Question: I'm trying to make a correct 'BackStack'. I have tried to implement <URL>. But it does not work for me.
I have one list in navigation drawer and other navigation. So, when I select different fragment lists a few times, I want one-touch return to the main menu instead of returning to 'BackStack'.
'''
@Override
public void onBackPressed() {
if (getSupportFragmentManager().getBackStackEntryCount() == 1){
finish();
}
else {
super.onBackPressed();
}
}
@Override
public void onSaveInstanceState(Bundle outState) {
super.onSaveInstanceState(outState);
outState.putInt("theme", mThemeId);
}
private void replaceFragment (Fragment fragment){
String backStateName = fragment.getClass().getName();
String fragmentTag = backStateName;
FragmentManager manager = getSupportFragmentManager();
boolean fragmentPopped = manager.popBackStackImmediate(backStateName, 0);
if (!fragmentPopped && manager.findFragmentByTag(fragmentTag) == null) {
FragmentTransaction ft = manager.beginTransaction();
ft.setCustomAnimations(R.anim.slide_in_left, R.anim.slide_out_right,
R.anim.slide_back_in_left, R.anim.slide_back_out_right);
ft.replace(R.id.frgmCont, fragment);
ft.addToBackStack(backStateName);
ft.commit();
}
}
'''
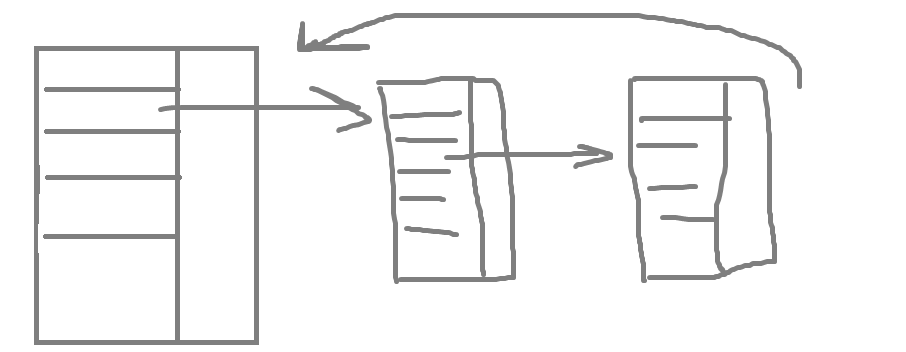
Answer: You can start by defining these two methods:
A method to push a fragment transaction with a flag that defines if the fragment should be added to the backStack or not:
'''
private void pushToStack(Fragment fragment, String tag, int transition, boolean addToBackStack){
FragmentManager fm = this.getSupportFragmentManager();
FragmentTransaction transaction = fm.beginTransaction();
transaction.replace(R.id.container, fragment, tag);
if(transition > 0){
transaction.setTransition(transition);
}
if(addToBackStack){
transaction.addToBackStack(tag);
}
transaction.commit();
}
'''
A method that clears out the backStack:
'''
public void clearStack(){
FragmentManager fm = this.getSupportFragmentManager();
fm.popBackStack(null, FragmentManager.POP_BACK_STACK_INCLUSIVE);
}
'''
Then you only need to handle the following 3 cases:
1) When the activity is newly created you won't add the fragment to the backstack:
'''
@Override
protected void onCreate(Bundle savedInstanceState) {
super.onCreate(savedInstanceState);
this.setContentView(R.layout.activity_home);
this.pushToStack(DefaultHomeFragment.newInstance(), DefaultHomeFragment.class.getSimpleName(), -1, false);
}
'''
2) When you want to add a new fragment to the navigation flow you call the 'pushToStack' method with the 'addToBackStack' set to 'true':
'''
this.pushToStack(NavigationSecondFragment.newInstance(), NavigationSecondFragment.class.getSimpleName(), DEFAULT_TRANSITION, true);
this.pushToStack(NavigationSecondFragment.newInstance(), NavigationThirdFragment.class.getSimpleName(), DEFAULT_TRANSITION, true);
'''
3) If the wanted fragment to be pushed is the 'DefaultHomeFragment', clear the stack and then add it as the first time with something like this:
'''
private static final String DEFAULT_CONTENT_NAME = DefaultHomeFragment.class.getSimpleName();
public addFragmentToNavigation(Fragment newFragment){
boolean addToBackStack = true;
if(newFragment..getClass().getSimpleName().equals(DEFAULT_CONTENT_NAME)){
addToBackStack = false;
this.clearStack();
}
this.pushToStack(newFragment, newFragment.getClass().getSimpleName(),
DEFAULT_TRANSITION, addToBackStack);
}
'''
This code might give you a better idea: <URL>